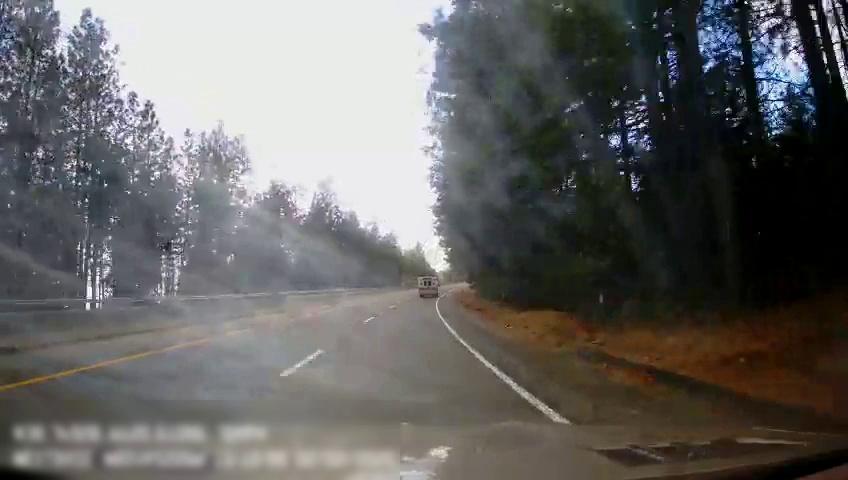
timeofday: Day
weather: Sunny
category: Drivable Space
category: Vehicles | Van
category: Lanes | Alternate Lane
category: Lanes | Current Lane
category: Lanes | Current Lane